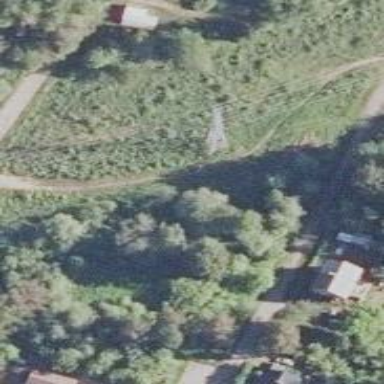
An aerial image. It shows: Nordic path road.